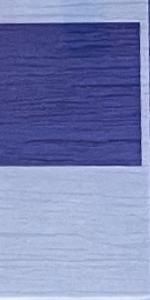
Label: Empty